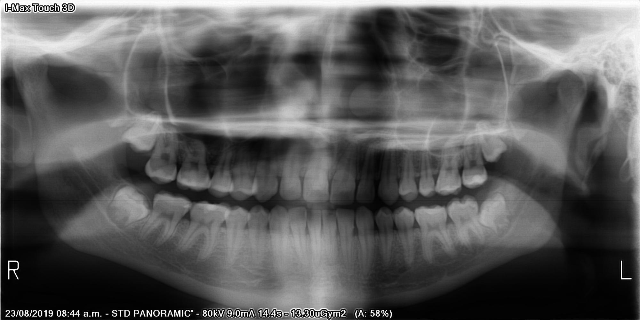
adult